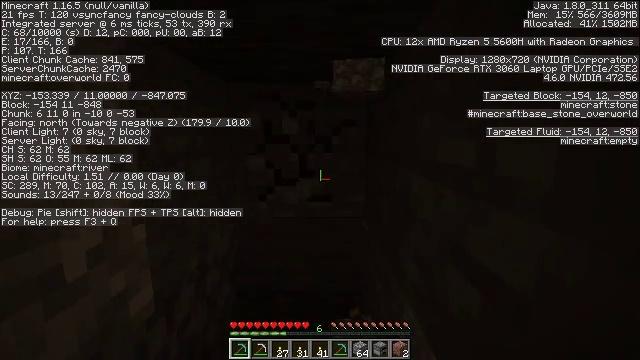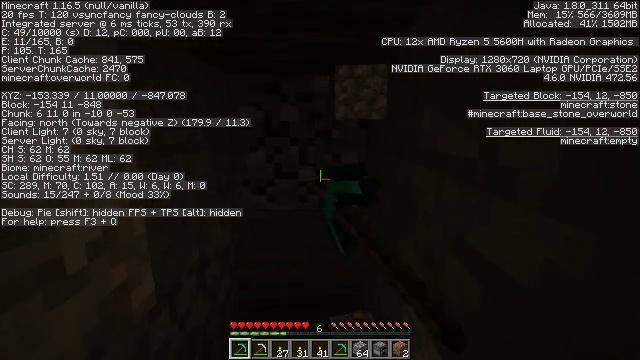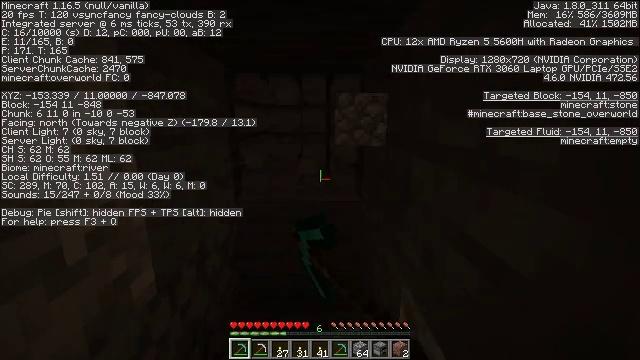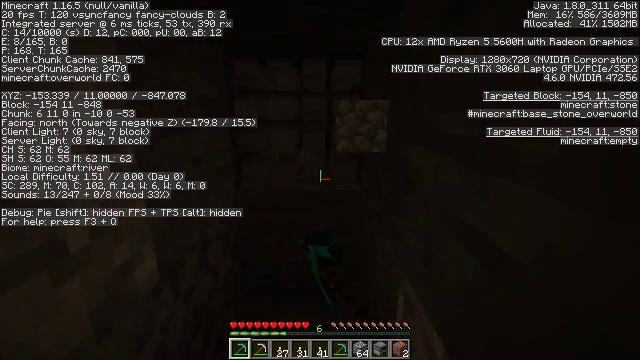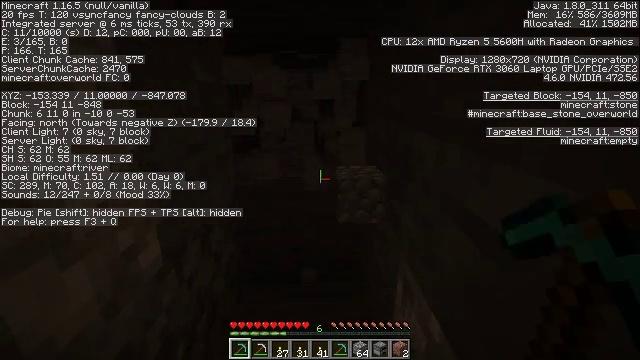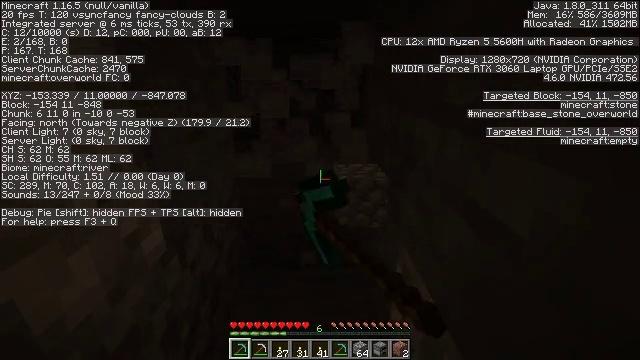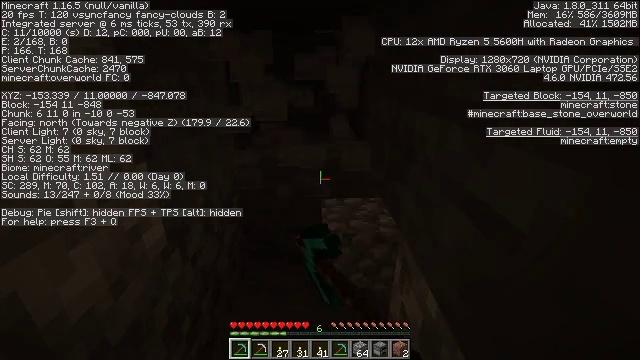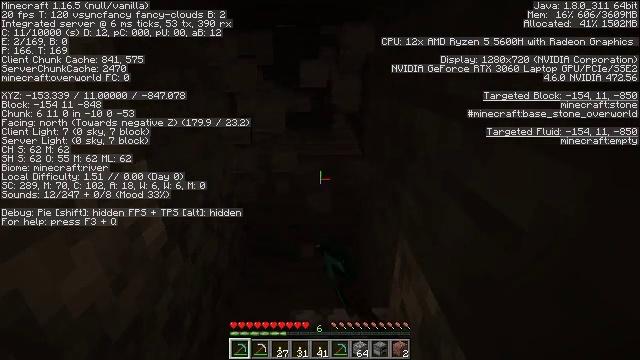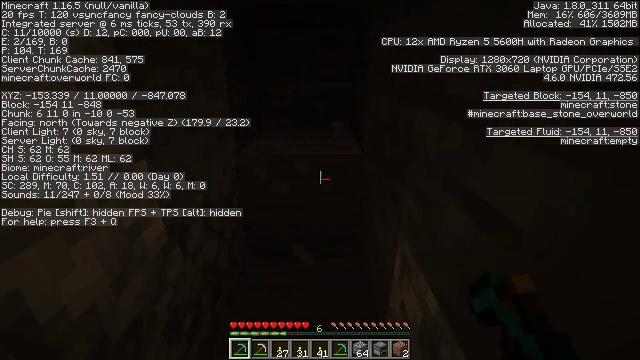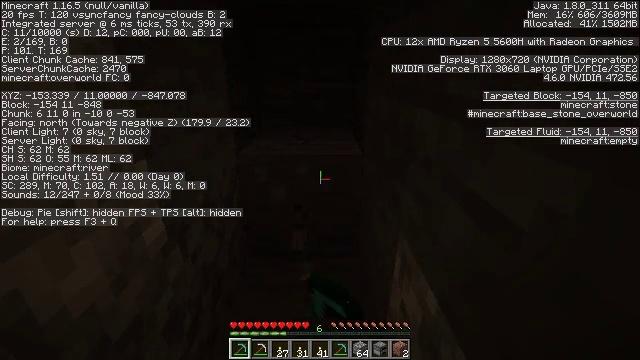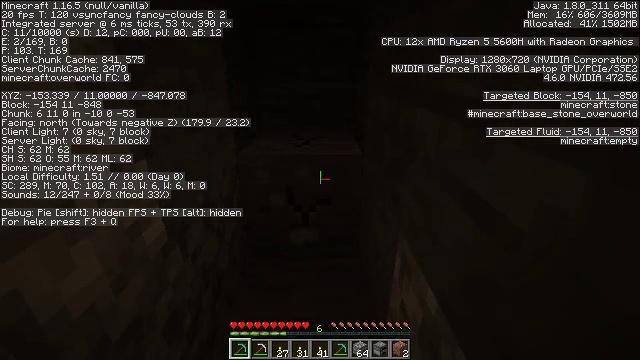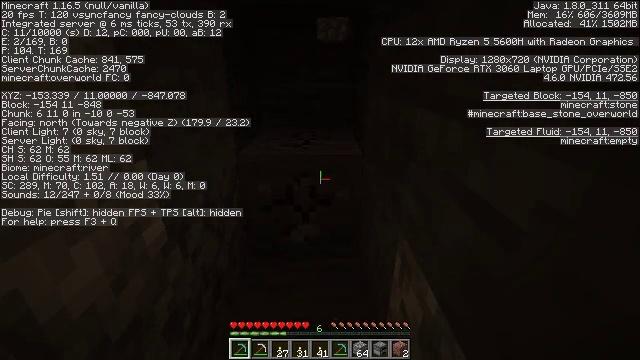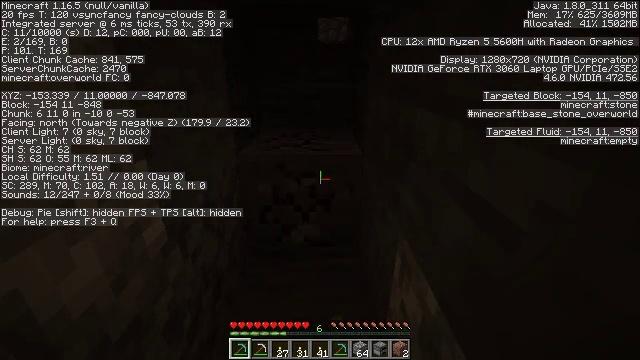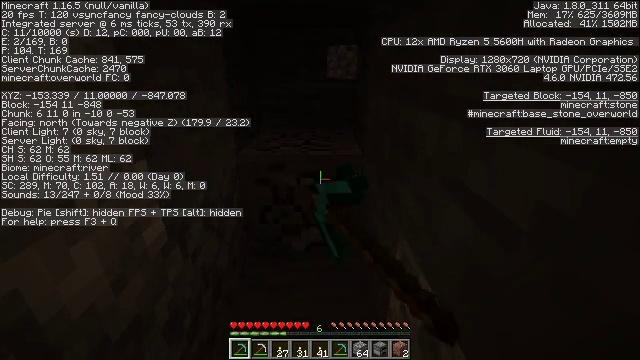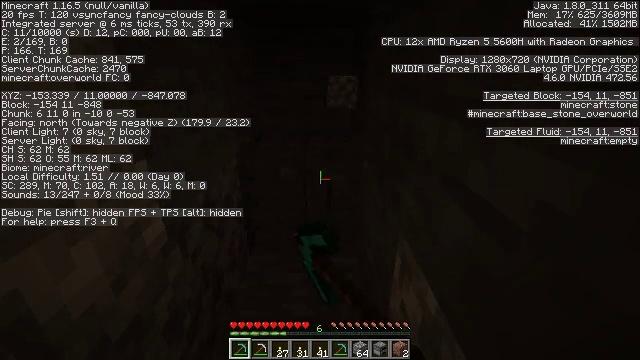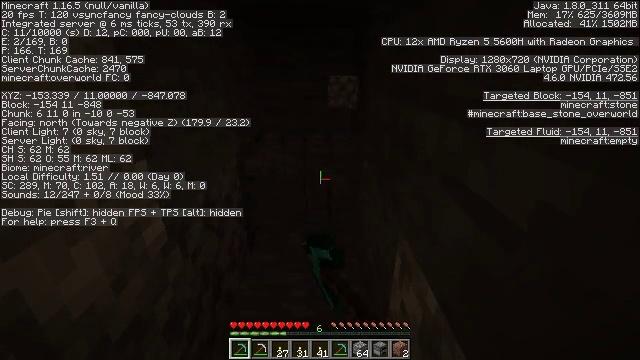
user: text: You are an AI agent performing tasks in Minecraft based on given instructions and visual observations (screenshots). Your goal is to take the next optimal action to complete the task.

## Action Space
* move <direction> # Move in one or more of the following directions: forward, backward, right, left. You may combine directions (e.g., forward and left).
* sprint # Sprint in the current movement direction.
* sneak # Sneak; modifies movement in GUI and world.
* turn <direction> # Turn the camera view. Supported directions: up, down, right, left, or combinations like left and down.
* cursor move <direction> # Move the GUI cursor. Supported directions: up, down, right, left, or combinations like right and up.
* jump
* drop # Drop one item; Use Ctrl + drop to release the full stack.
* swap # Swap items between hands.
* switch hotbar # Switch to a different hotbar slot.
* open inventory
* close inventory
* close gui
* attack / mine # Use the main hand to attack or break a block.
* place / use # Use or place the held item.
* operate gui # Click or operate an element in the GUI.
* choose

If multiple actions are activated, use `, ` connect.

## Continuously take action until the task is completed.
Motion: motion action
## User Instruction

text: Break the stone block.
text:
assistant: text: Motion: turn down, attack / mine
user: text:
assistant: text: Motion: turn down, attack / mine
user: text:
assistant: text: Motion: turn down, attack / mine
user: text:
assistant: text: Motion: turn down, attack / mine
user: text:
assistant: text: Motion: turn down, attack / mine
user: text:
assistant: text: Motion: turn down, attack / mine
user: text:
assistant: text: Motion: attack / mine
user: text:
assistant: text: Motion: attack / mine
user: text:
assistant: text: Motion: attack / mine
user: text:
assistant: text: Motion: attack / mine
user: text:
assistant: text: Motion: attack / mine
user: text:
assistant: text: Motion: attack / mine
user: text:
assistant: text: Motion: attack / mine
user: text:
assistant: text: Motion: attack / mine
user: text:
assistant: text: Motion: attack / mine
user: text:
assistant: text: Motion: attack / mine
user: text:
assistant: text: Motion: attack / mine
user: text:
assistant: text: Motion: attack / mine
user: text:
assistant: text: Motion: attack / mine
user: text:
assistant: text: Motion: attack / mine
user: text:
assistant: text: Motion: attack / mine
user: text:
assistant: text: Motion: attack / mine
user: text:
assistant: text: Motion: turn up, attack / mine
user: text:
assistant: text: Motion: turn up, attack / mine
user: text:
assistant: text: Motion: turn left and up, attack / mine
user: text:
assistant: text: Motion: turn up, attack / mine
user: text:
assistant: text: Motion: attack / mine
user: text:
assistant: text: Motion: move forward, attack / mine
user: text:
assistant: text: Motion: move forward, attack / mine
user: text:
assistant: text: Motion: move forward, attack / mine